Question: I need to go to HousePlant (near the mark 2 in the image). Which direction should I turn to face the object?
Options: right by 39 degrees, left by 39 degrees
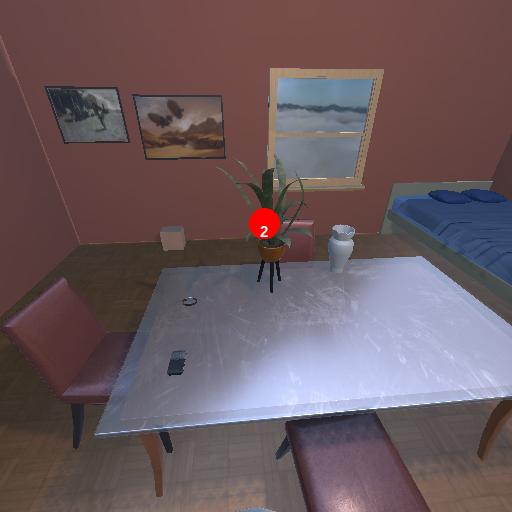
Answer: right by 39 degrees